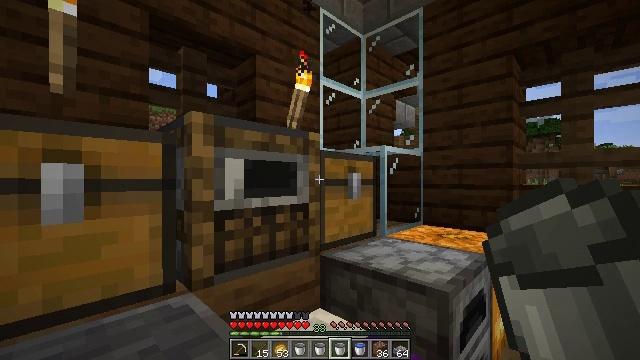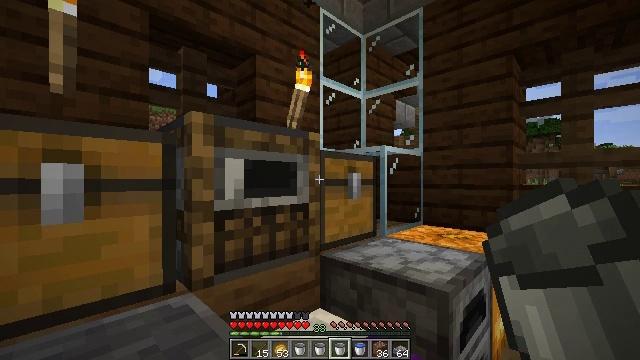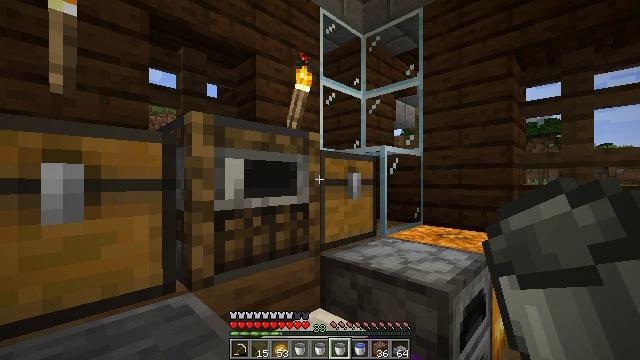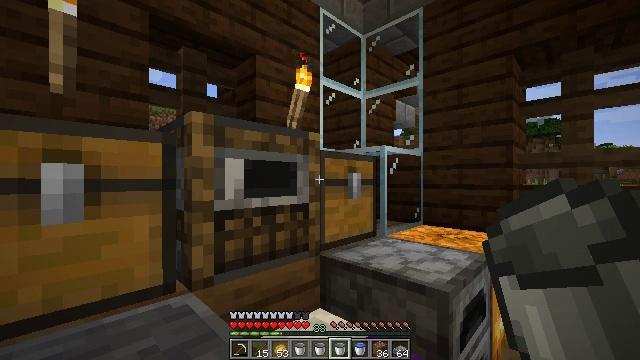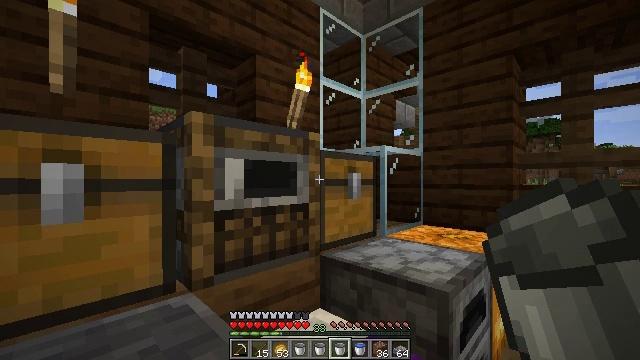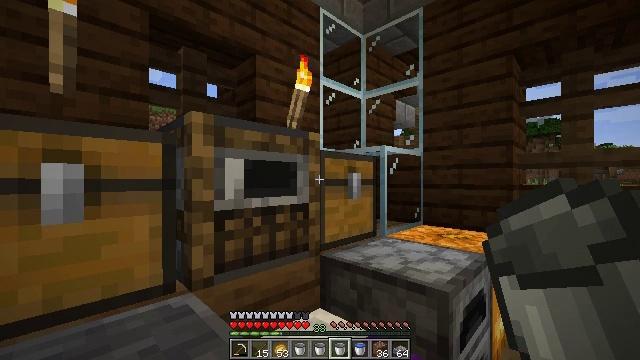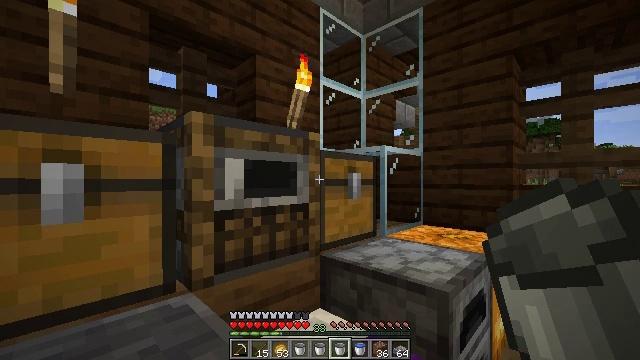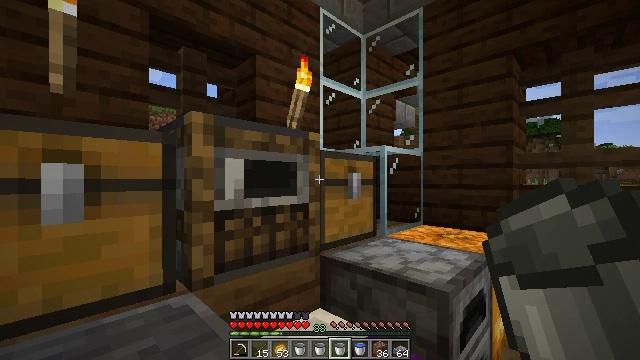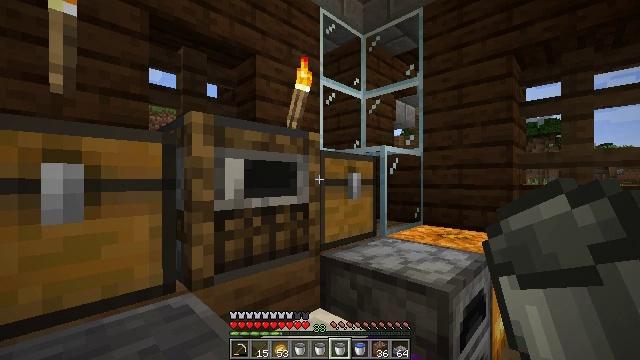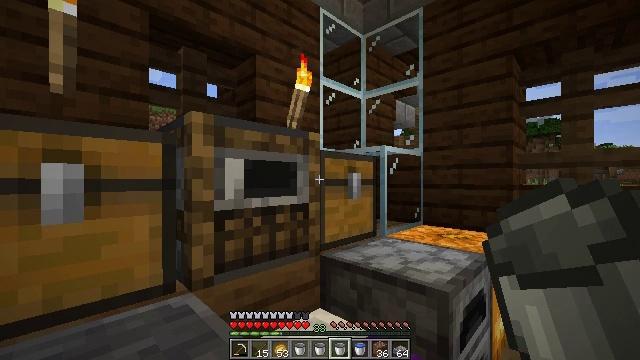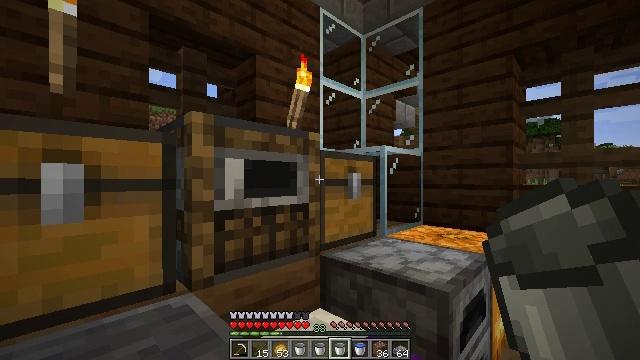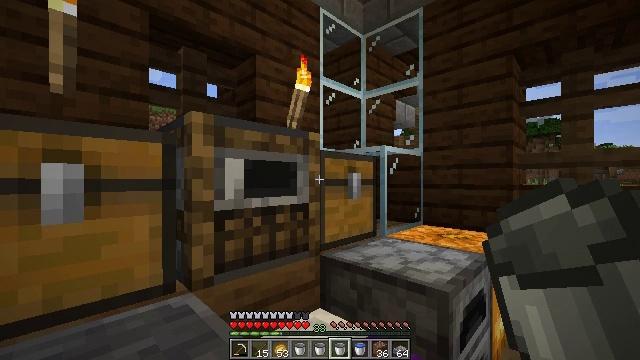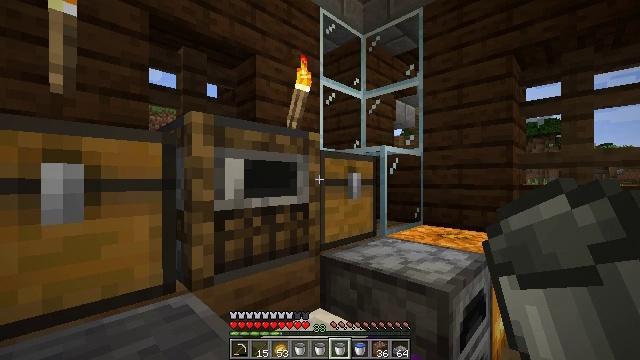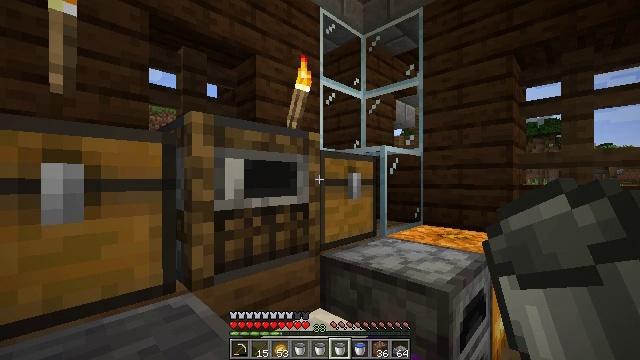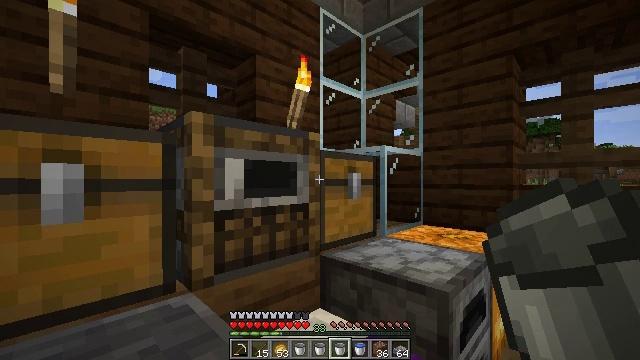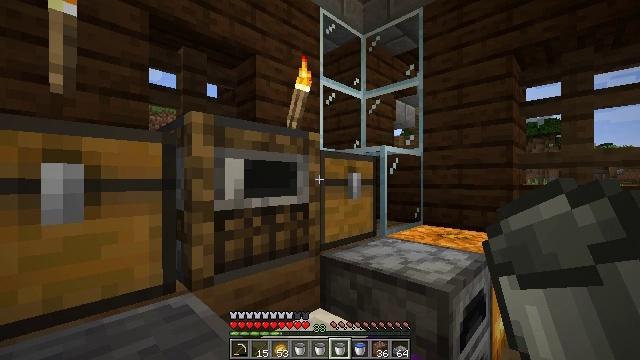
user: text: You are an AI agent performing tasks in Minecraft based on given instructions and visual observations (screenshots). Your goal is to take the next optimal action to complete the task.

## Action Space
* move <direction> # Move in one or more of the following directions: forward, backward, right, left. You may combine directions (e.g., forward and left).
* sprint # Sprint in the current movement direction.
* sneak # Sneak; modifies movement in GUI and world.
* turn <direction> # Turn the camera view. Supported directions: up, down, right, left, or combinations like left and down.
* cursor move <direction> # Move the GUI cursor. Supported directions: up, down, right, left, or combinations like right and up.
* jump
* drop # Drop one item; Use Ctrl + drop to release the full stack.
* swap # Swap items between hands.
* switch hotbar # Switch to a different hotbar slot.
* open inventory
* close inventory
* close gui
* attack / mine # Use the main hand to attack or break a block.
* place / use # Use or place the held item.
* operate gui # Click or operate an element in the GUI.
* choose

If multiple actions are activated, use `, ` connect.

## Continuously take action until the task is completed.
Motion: motion action
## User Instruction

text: Collect spruce leaves for landscaping.
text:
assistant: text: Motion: no_op
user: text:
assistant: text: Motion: no_op
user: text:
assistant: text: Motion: no_op
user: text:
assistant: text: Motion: no_op
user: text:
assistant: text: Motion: no_op
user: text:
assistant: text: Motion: no_op
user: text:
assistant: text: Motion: no_op
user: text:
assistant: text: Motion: no_op
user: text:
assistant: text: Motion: no_op
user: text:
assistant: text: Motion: no_op
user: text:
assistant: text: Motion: no_op
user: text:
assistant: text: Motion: no_op
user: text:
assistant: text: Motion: no_op
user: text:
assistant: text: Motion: no_op
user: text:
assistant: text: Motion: no_op
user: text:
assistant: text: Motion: no_op
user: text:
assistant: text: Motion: no_op
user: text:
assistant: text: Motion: no_op
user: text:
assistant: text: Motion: no_op
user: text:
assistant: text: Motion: no_op
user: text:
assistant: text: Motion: no_op
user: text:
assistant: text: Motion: no_op
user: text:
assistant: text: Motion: no_op
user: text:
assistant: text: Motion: no_op
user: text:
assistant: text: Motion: no_op
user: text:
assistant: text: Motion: no_op
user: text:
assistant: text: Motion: no_op
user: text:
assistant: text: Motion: no_op
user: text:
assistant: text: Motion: no_op
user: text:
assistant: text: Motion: no_op